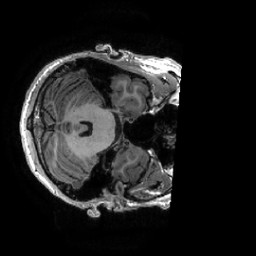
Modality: T1w
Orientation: axial
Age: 26
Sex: male
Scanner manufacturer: ge
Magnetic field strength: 3 T
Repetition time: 0.0073 s
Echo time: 0.003 s